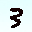
Label: 3